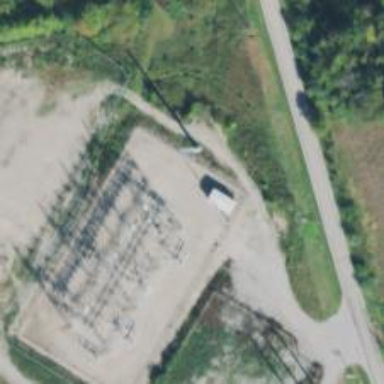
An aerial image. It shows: Power tower.